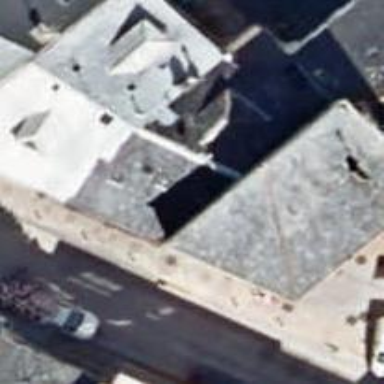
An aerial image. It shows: Pub.